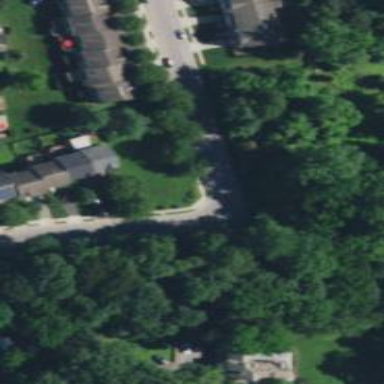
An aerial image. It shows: Residential road with sidewalk on the left.